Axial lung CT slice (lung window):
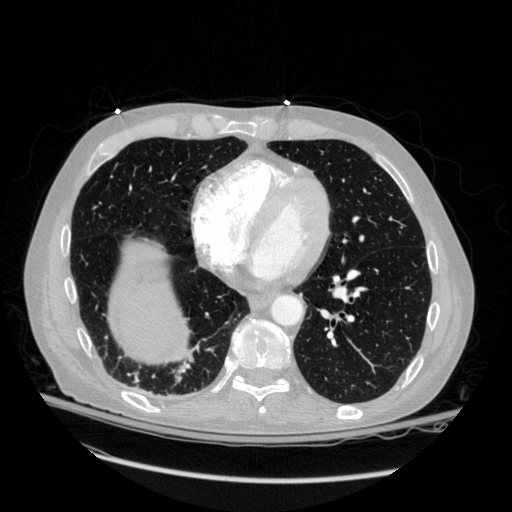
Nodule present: no